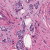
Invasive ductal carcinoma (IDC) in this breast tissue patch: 1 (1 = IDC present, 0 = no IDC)